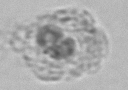
Label: Emiliania_huxleyi